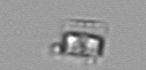
Label: Bacillariophyceae_morphotype1